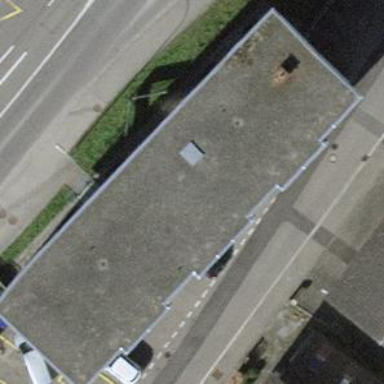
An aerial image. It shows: Gray flat-roofed apartment building with whitesmoke exterior.